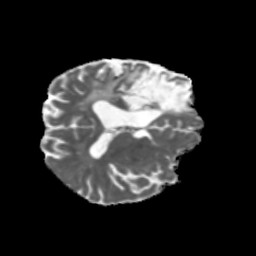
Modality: MD
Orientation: axial
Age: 60
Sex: male
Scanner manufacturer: siemens
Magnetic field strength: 3 T
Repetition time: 5.47 s
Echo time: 0.0854 s